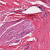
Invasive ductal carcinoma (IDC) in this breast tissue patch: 0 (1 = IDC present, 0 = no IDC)